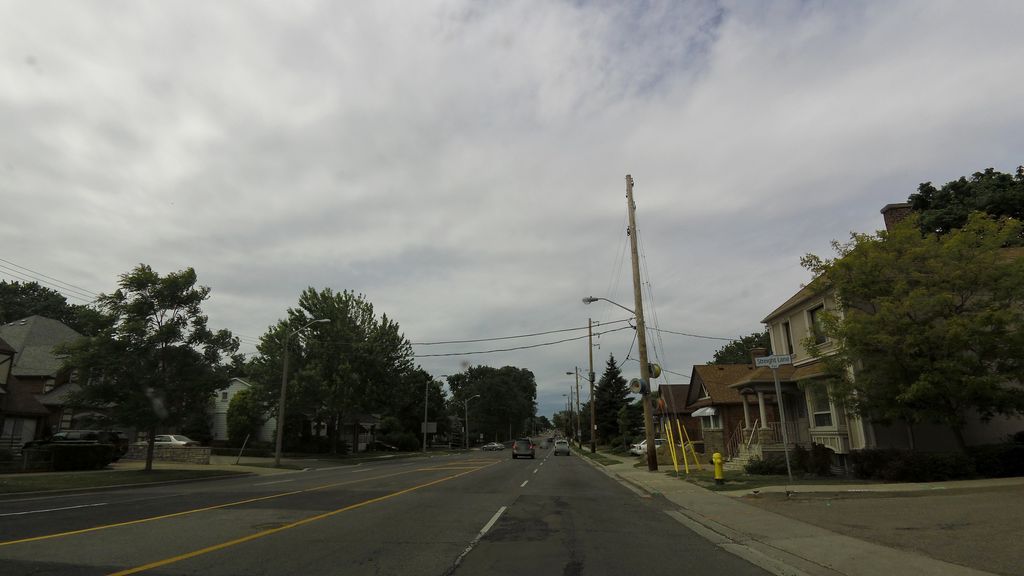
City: toronto